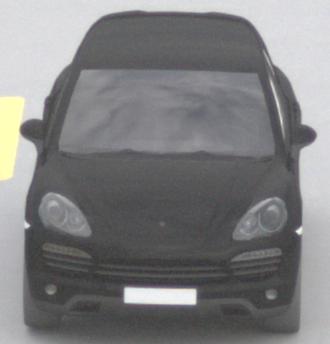
Make: Porsche
Model: Cayenne
Detailed model: Cayenne (958)
Model produced from: 2010/05
Model produced until: 2014/07
Doors: 5
Color: black
Road condition: dry road
Daytime: midday
Contrast: low contrast